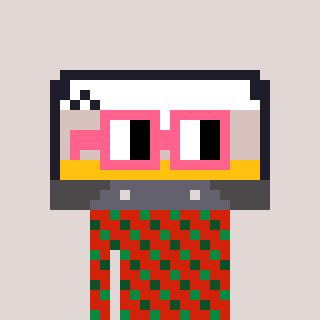
a pixel art character with square pink glasses, a cassette tape-shaped head and a red-colored body on a warm background